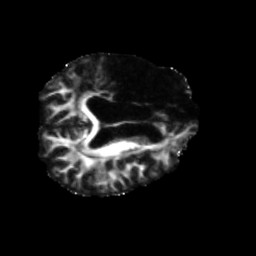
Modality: FA
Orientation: axial
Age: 64
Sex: male
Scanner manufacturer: siemens
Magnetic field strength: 3 T
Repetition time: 5.47 s
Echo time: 0.0854 s